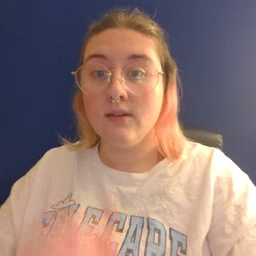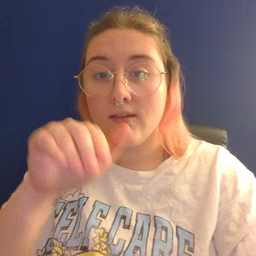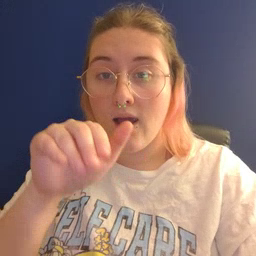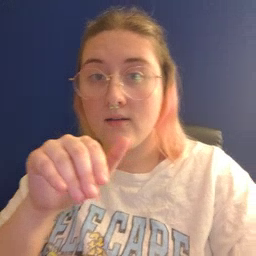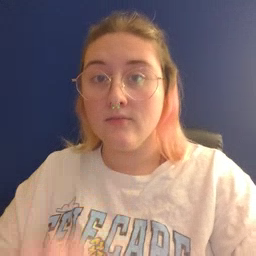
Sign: night